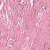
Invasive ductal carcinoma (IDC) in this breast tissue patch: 0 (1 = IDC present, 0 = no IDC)